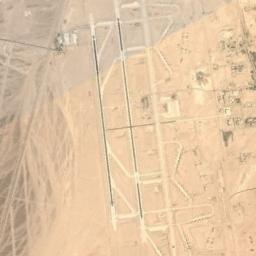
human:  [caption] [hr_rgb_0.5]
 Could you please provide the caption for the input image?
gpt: An airport with some staggered runways in the vacant lot .

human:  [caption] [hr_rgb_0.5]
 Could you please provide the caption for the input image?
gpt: The lawn is divided into many rectangular areas by runways .

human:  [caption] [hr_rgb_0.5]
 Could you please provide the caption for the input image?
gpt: There is an airport built in bare land .

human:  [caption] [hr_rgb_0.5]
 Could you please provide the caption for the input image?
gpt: A complex airport with many runways and buildings built on yellow land .

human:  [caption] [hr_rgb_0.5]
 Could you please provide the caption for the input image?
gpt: The airport has two parallel roads .